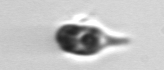
Label: Mesodinium